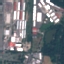
Land use / land cover: Industrial